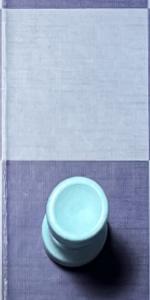
Label: Rook_White